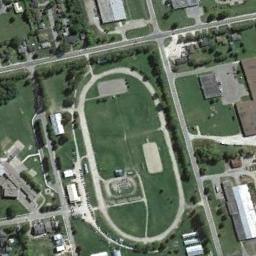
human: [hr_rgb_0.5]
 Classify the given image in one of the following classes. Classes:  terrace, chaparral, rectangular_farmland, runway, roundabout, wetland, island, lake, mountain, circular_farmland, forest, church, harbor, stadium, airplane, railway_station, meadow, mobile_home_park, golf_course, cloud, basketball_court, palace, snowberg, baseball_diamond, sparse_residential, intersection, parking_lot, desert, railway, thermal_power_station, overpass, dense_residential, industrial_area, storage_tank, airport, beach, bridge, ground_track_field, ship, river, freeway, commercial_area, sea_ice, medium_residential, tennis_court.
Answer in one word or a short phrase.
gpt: ground_track_field